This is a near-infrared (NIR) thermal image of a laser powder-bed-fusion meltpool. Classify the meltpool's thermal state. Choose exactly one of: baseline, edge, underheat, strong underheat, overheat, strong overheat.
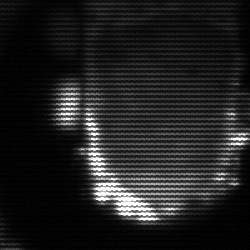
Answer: baseline